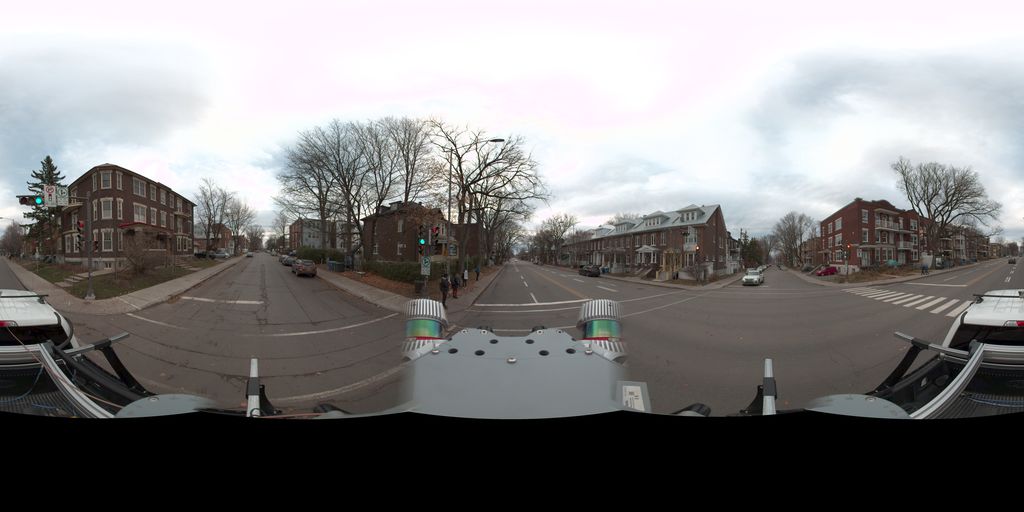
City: quebec_city